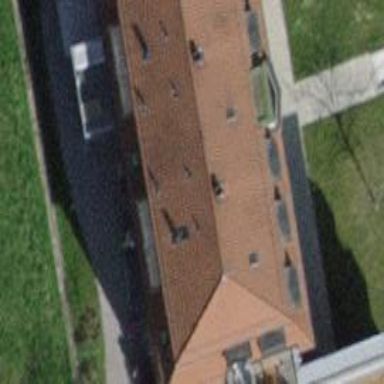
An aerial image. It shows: Beautiful apartment building with mansard roof.